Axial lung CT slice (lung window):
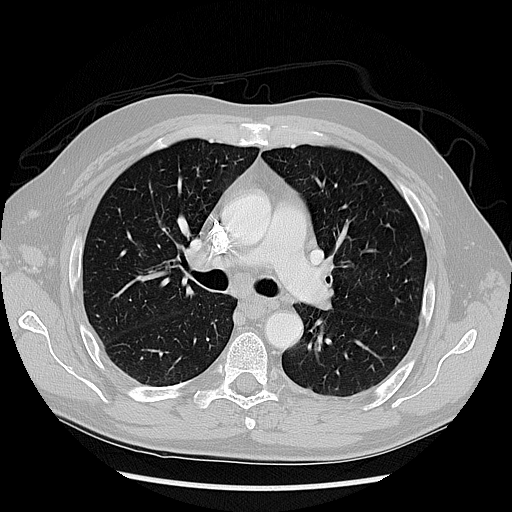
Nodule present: no